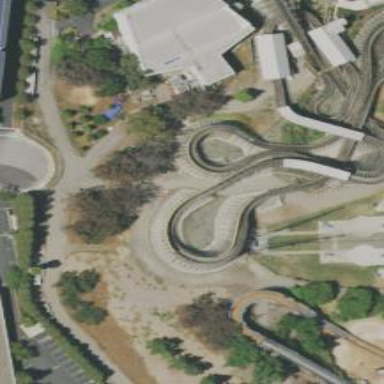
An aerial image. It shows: Roller coaster on bridge.